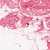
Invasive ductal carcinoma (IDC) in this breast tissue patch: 0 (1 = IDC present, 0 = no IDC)